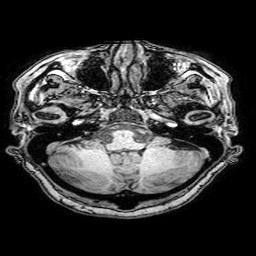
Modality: T1w
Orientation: coronal
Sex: female
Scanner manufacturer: philips
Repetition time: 0.008183 s
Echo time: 0.00379 s